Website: crate-barrel
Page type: payment
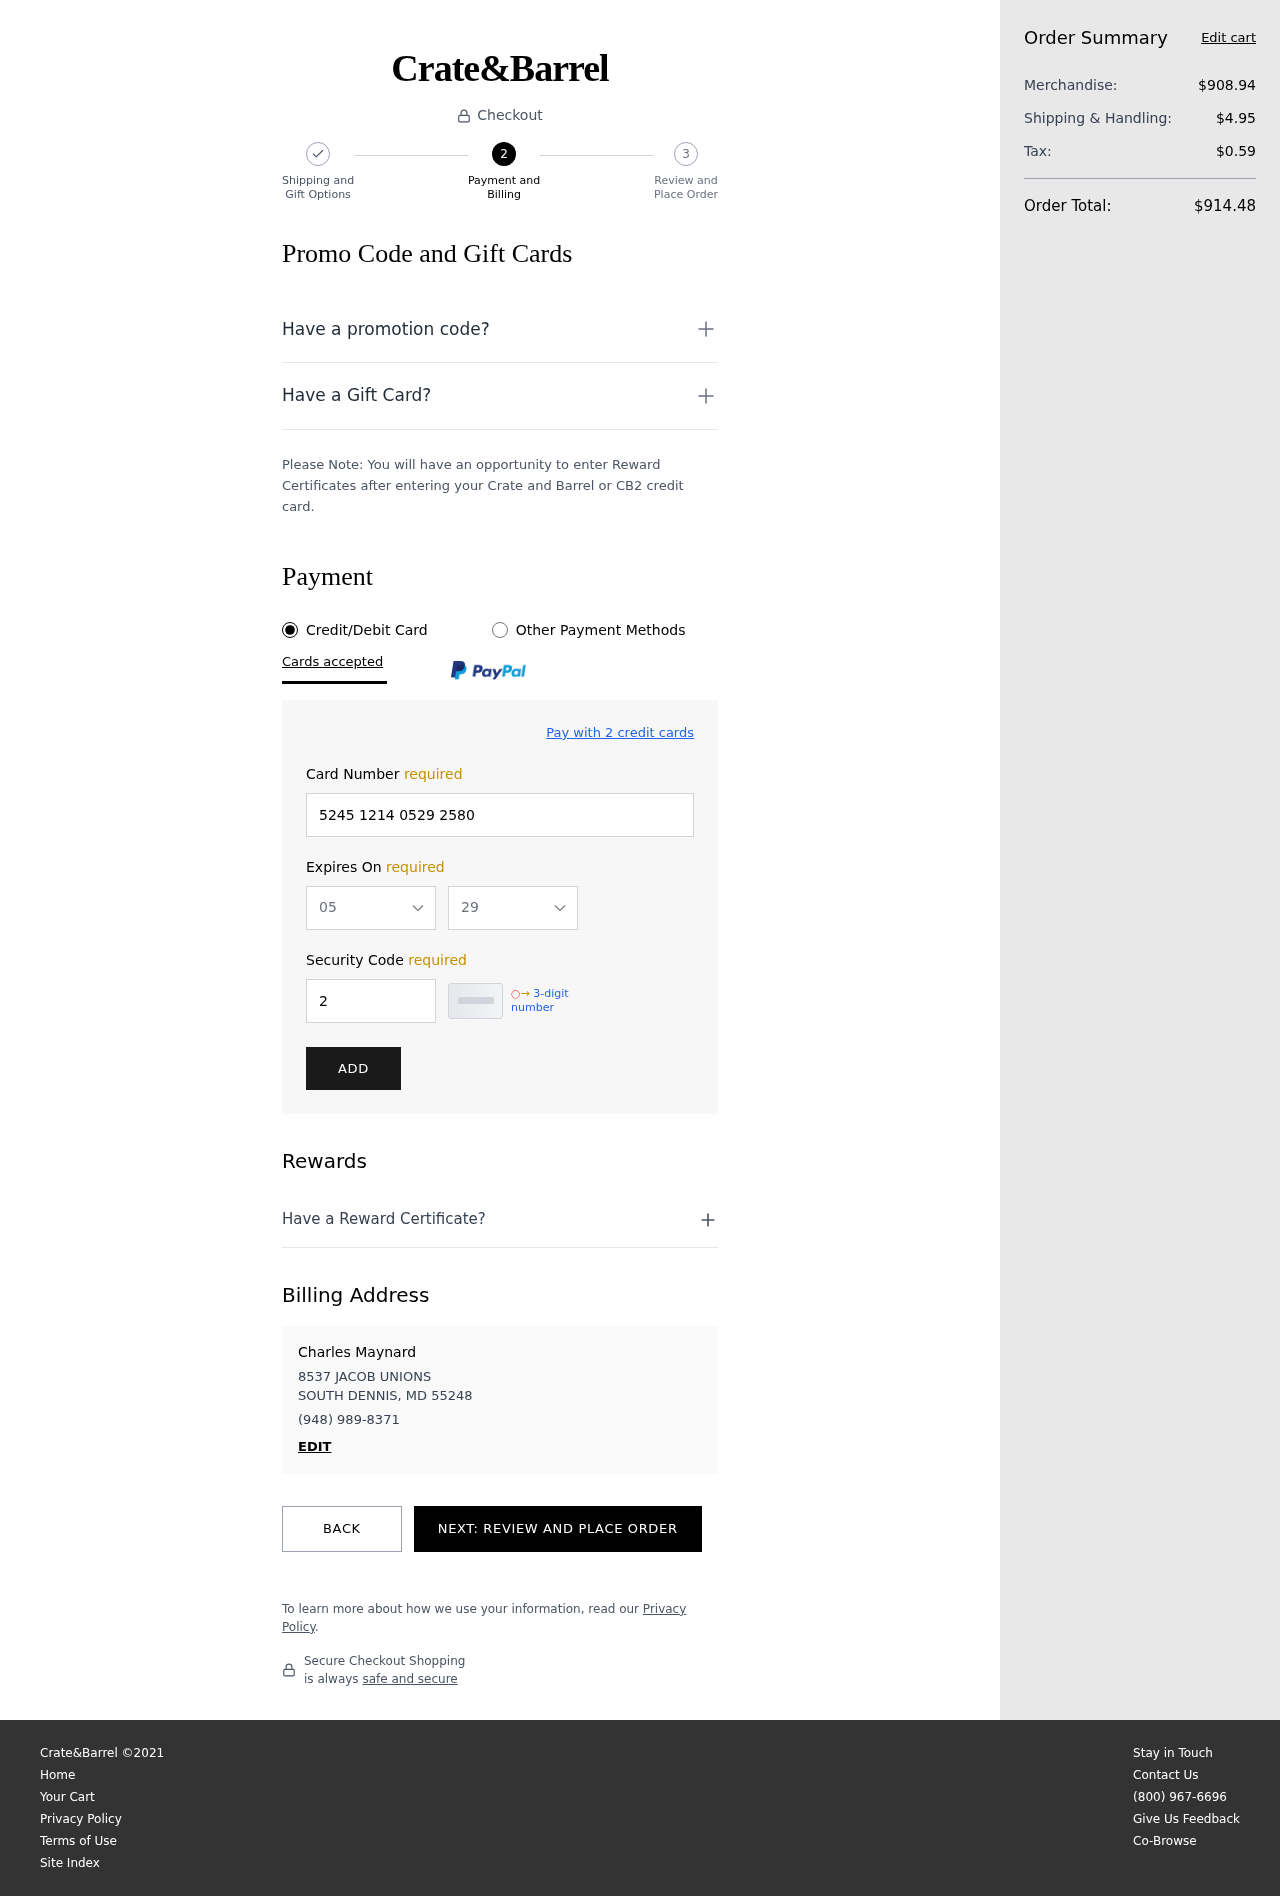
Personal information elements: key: PII_CARD_EXPIRY_MONTH
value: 05
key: PII_CARD_EXPIRY_YEAR
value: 29
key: PII_CITY_STATE_ZIP
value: SOUTH DENNIS, MD 55248
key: PII_FULLNAME
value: Charles Maynard
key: PII_PHONE
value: (948) 989-8371
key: PII_STREET
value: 8537 JACOB UNIONS
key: PII_CARD_NUMBER
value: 5245 1214 0529 2580
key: PII_CARD_CVV
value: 276
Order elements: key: ORDER_SUBTOTAL
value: $908.94
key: ORDER_SHIPPING_COST
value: $4.95
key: ORDER_TAX
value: $0.59
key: ORDER_TOTAL
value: $914.48